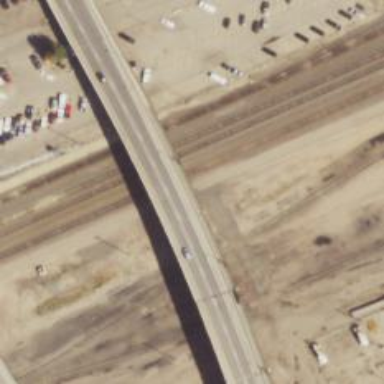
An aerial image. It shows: Viaduct bridge on trunk expressway.